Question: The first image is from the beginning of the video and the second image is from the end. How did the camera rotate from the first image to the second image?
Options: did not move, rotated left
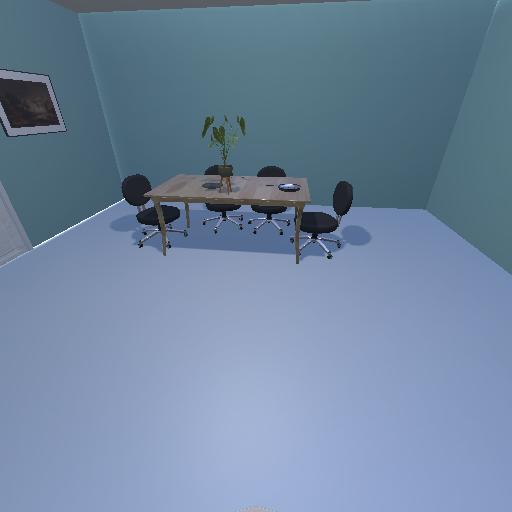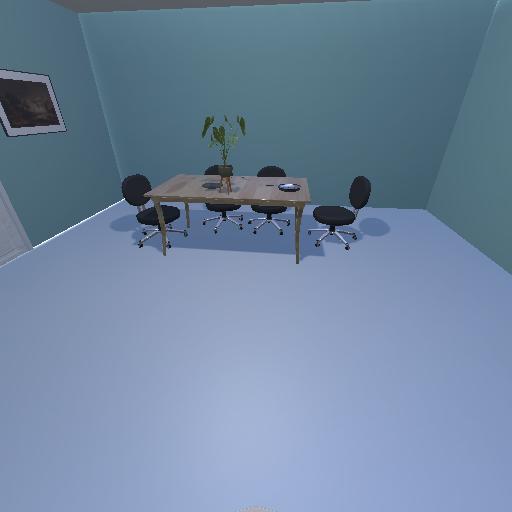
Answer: did not move